Interaction volume radius: 5 \u00c5
Interaction volume height: 15 \u00c5
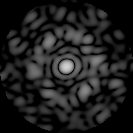
Disorder parameter: 0.7155